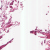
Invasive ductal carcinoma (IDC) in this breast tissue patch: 0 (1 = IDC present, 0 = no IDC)